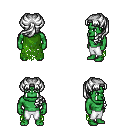
a pixel art fantasy rpg character, male body template, orc, green skin, green tattered cape, white pants, white princess hairstyle, four views (front, back, left, right), 2x2 character sprite sheet, small pixel art, hard edges, no anti-aliasing